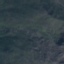
Label: HerbaceousVegetation